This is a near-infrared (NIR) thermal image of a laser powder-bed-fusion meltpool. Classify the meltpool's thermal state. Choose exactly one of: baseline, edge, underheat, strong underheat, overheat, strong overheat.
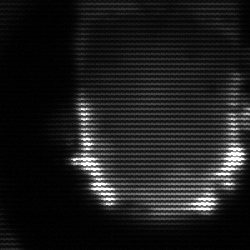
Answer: baseline